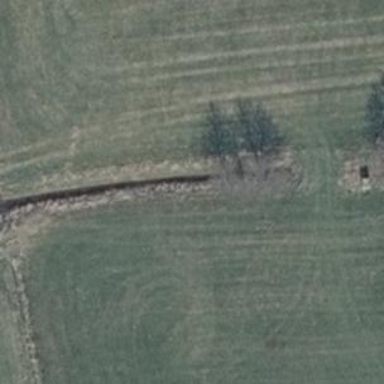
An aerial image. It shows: Row of trees in natural setting.